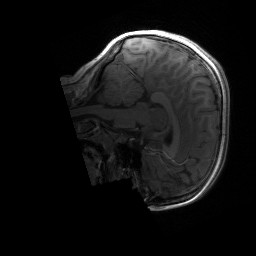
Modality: T1w
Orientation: sagittal
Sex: female
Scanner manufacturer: siemens
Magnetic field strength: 3 T
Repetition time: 1.9 s
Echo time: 0.00243 s